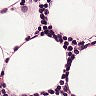
Metastatic tissue present: no